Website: apple
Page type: address-validator
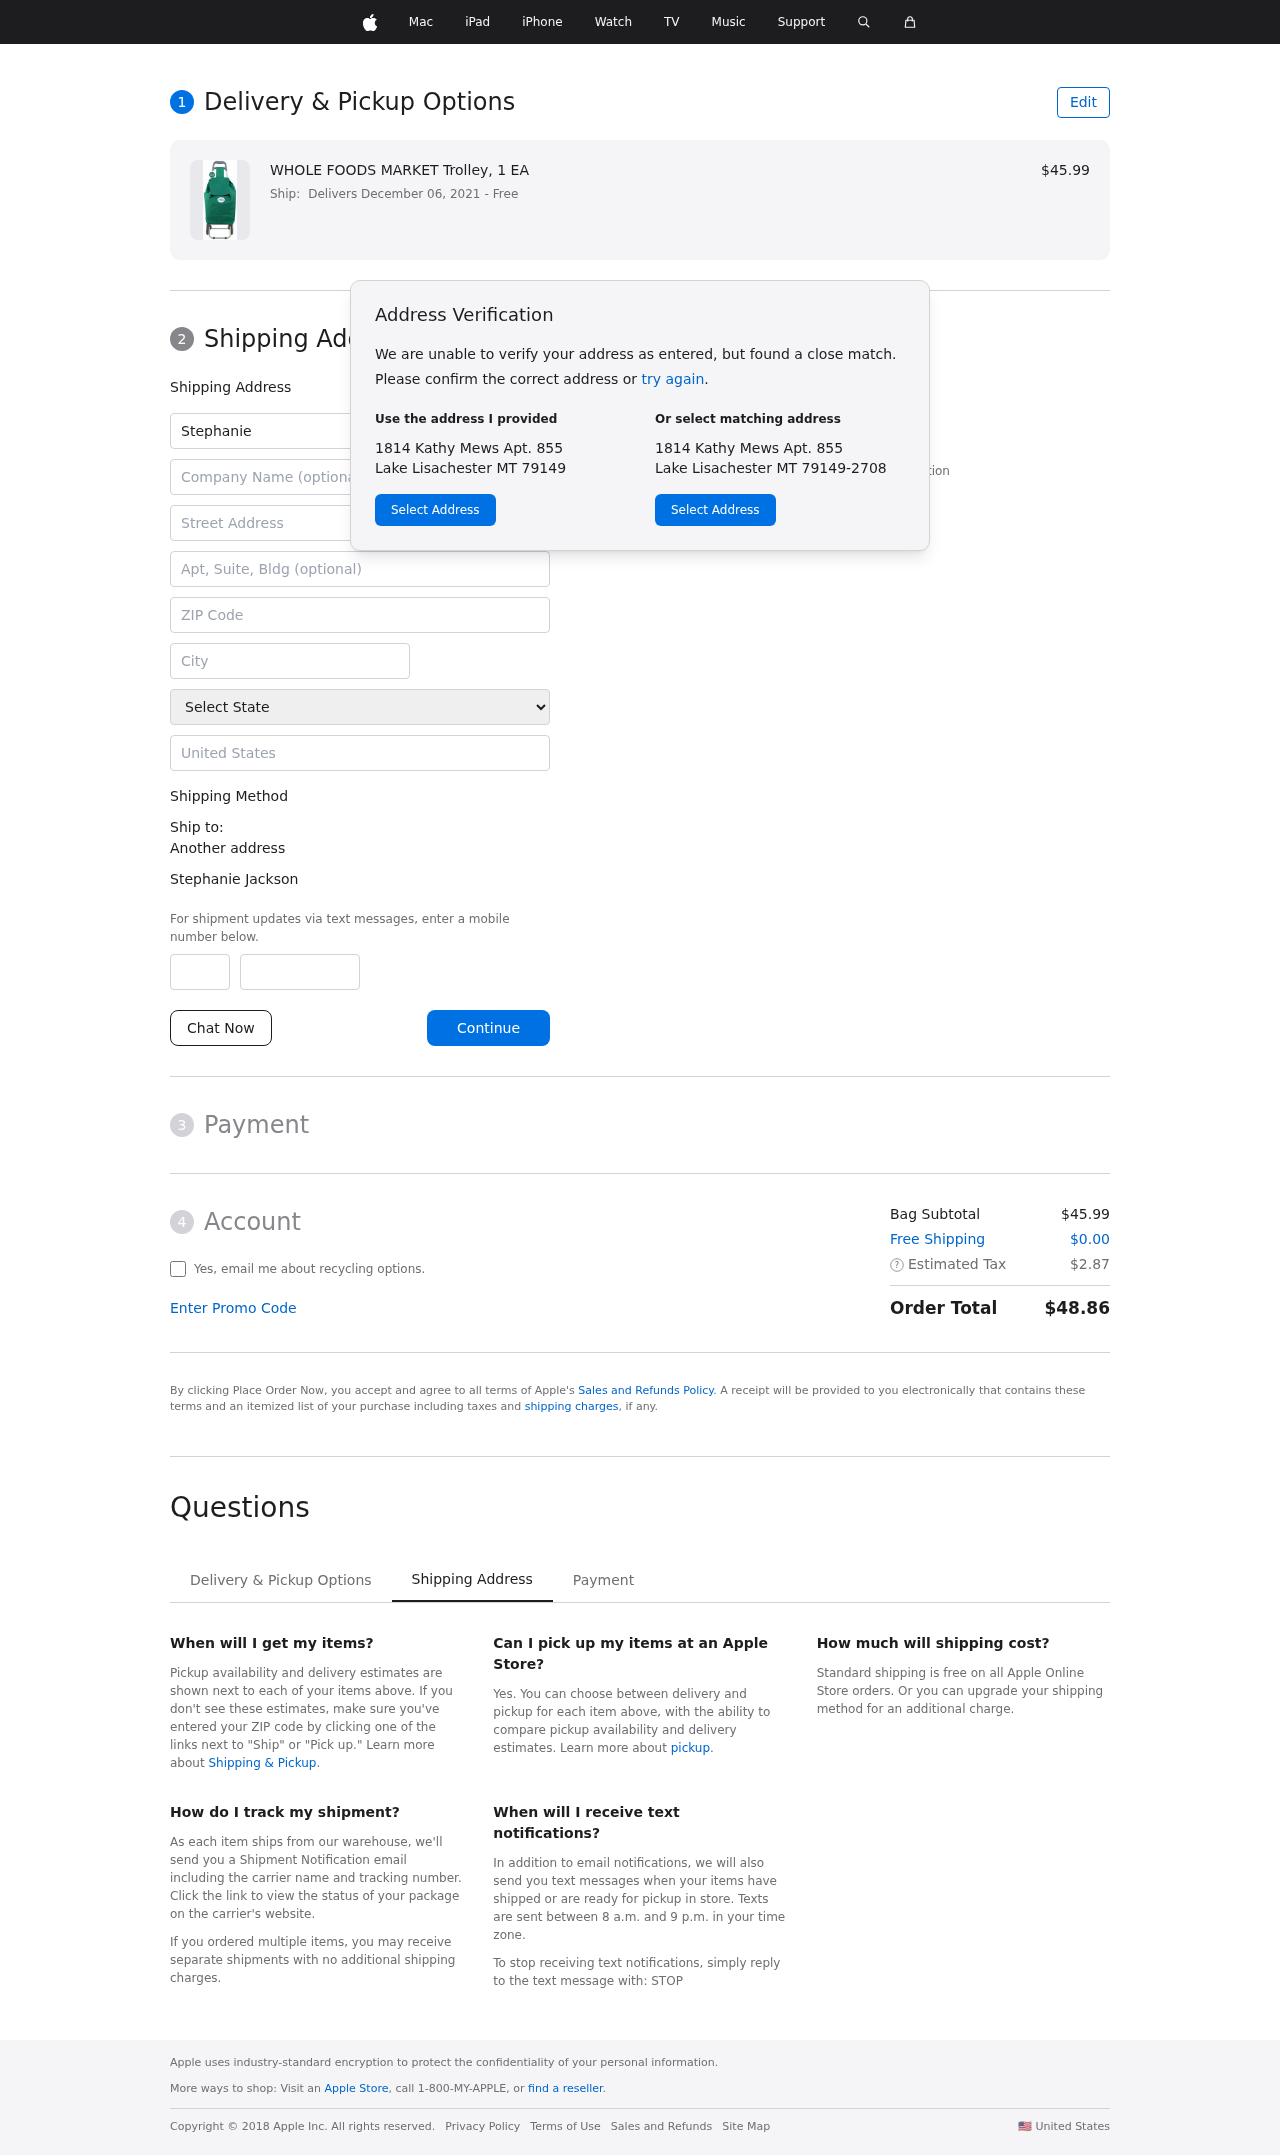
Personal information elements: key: PII_CITY
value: Lake Lisachester
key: PII_COUNTRY
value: United States
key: PII_FIRSTNAME
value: Stephanie
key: PII_FULLNAME
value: Stephanie Jackson
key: PII_LASTNAME
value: Jackson
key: PII_PHONE_AREA
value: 968
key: PII_PHONE_SUFFIX
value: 7238
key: PII_POSTCODE
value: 79149
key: PII_STATE
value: Montana
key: PII_STREET
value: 1814 Kathy Mews Apt. 855
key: PII_CITY_STATE_ZIP
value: Lake Lisachester MT 79149
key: PII_STATE_ABBR
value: MT
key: PII_POSTCODE_FULL
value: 79149
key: PII_POSTCODE_NUMERIC
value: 79149
Product elements: key: PRODUCT1_NAME
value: WHOLE FOODS MARKET Trolley, 1 EA
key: PRODUCT1_PRICE
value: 45.99
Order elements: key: ORDER_DELIVERY_DATE
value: Delivers December 06, 2021
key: ORDER_SUBTOTAL
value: $45.99
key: ORDER_SHIPPING_COST
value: $0.00
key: ORDER_TAX
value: $2.87
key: ORDER_TOTAL
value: $48.86